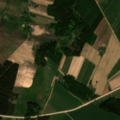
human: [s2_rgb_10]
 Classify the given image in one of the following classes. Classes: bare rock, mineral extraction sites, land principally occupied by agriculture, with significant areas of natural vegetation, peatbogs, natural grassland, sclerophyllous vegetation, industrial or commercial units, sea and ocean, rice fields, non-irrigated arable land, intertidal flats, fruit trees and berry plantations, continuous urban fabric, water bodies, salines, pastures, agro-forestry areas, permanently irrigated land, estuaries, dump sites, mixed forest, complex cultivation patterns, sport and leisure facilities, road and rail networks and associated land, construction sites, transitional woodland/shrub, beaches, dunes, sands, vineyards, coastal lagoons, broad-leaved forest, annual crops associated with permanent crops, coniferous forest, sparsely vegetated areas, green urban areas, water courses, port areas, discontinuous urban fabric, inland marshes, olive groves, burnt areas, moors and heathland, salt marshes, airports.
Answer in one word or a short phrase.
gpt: non-irrigated arable land, pastures, complex cultivation patterns, coniferous forest, mixed forest